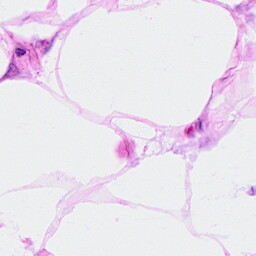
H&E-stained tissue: Breast